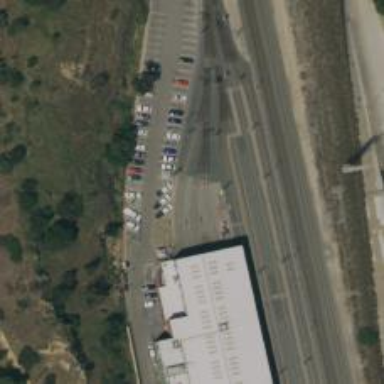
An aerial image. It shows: Light rail service yard with electrified contact lines.